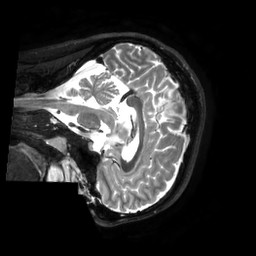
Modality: T2w
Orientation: sagittal
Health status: healthy
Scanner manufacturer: philips
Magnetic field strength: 3 T
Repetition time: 2.5 s
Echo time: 0.25 s